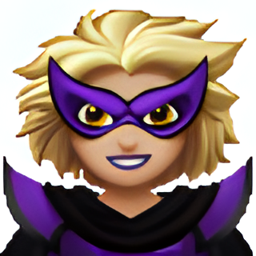
Name: supervillain
Emoji: 🦹🏼
Group: People & Body
Sub-group: person-fantasy